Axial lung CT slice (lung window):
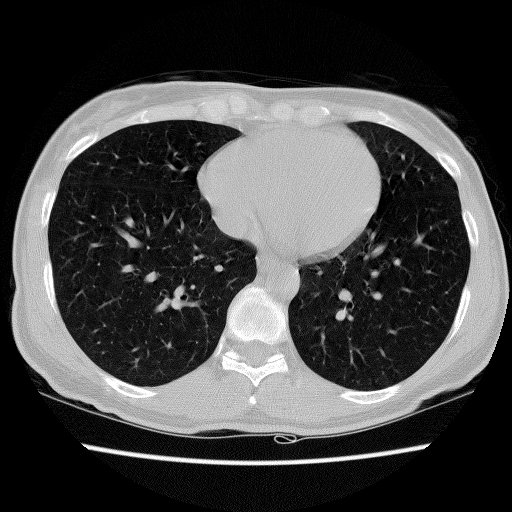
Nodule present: no